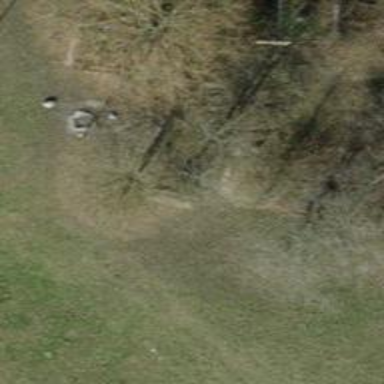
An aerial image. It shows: Bench.